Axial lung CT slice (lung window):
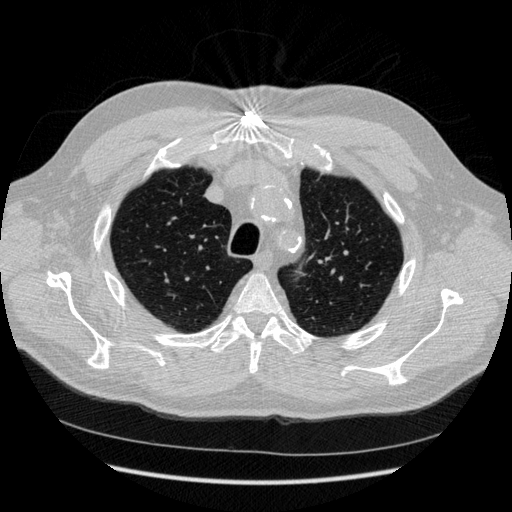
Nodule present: no